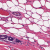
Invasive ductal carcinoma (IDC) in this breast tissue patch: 0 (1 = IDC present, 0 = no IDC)